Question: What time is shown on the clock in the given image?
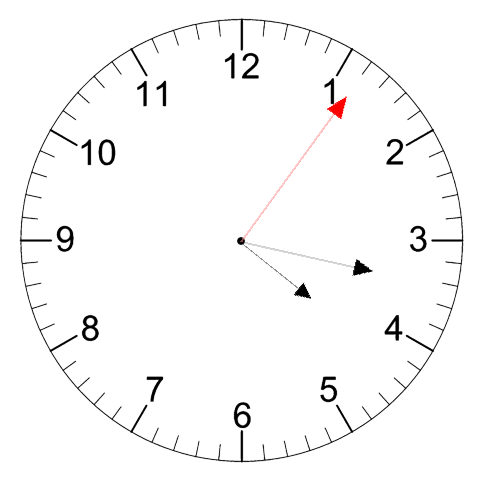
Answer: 04:17:06